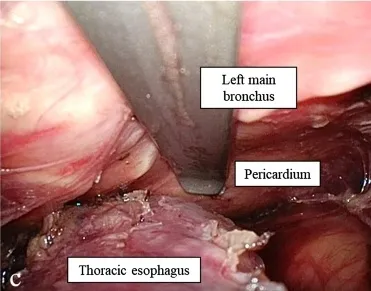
Operative findings. . B: Port placement. Three 5 mm trocars were inserted through the EZ Access device, and a 12 mm port was added.
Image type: medical_photograph (other_medical_photograph)